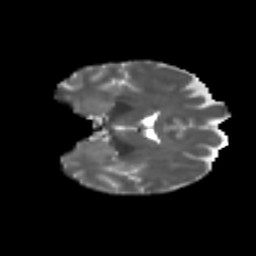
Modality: T2w
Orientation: coronal
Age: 54
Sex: female
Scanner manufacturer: ge
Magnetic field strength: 3 T
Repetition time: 7.8 s
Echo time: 0.0606 s